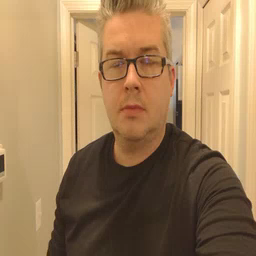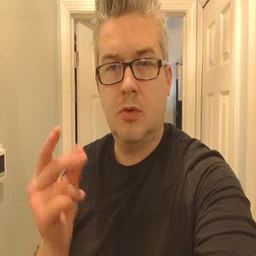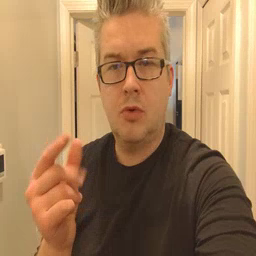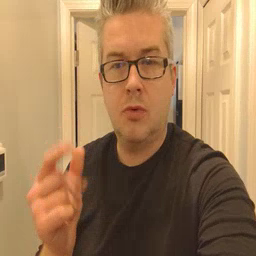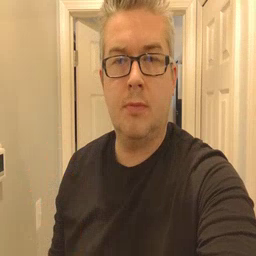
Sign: dog